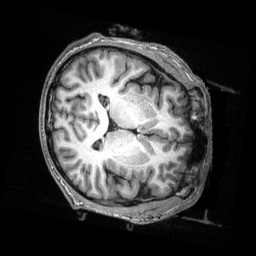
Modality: T1w
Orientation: axial
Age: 25
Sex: male
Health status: ill
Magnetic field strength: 3 T
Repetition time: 2.53 s
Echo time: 0.00331 s